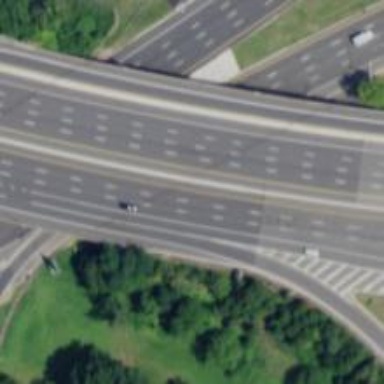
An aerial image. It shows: Urban freeway or expressway.